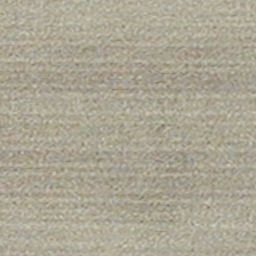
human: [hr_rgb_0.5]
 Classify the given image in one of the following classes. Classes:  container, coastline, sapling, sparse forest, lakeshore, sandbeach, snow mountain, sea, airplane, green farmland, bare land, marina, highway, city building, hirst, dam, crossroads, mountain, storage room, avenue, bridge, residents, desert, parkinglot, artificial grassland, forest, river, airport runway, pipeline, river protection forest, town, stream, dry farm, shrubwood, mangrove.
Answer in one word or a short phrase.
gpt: dry farm